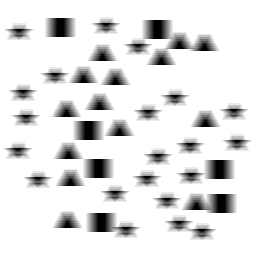
Squares: 7
Triangles: 14
Stars: 21
Total shapes: 42